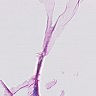
Metastatic tissue present: no